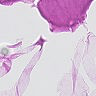
Metastatic tissue present: no